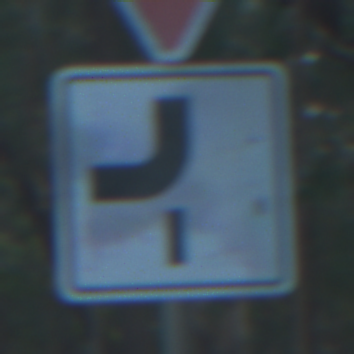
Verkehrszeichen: VerlaufVorfahrtsstrasse7
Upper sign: VorfahrtGewaehren
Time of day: MorningAfternoon
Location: Outdoor (Nature)
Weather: Clear
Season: NotSpecified
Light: Natural